八年级 · 组合几何学
如图, $\triangle A B C$ 中, $A B=63, A C=50, \angle A B C$ 和 $\angle A C B$ 的角平分线交于点 0 ,

过点 0 作 $B C$ 的平行线 $M N$ 交 $A B$ 于点 $M$, 交 $A C$ 于点 $N$, 则 $\triangle A M N$ 的周长为

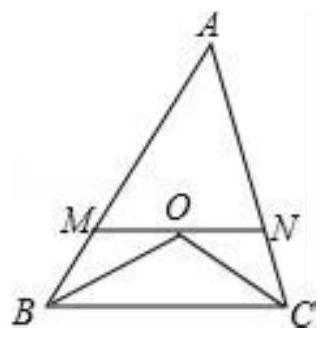
答案: 113